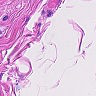
Metastatic tissue present: no